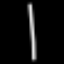
Label: bed